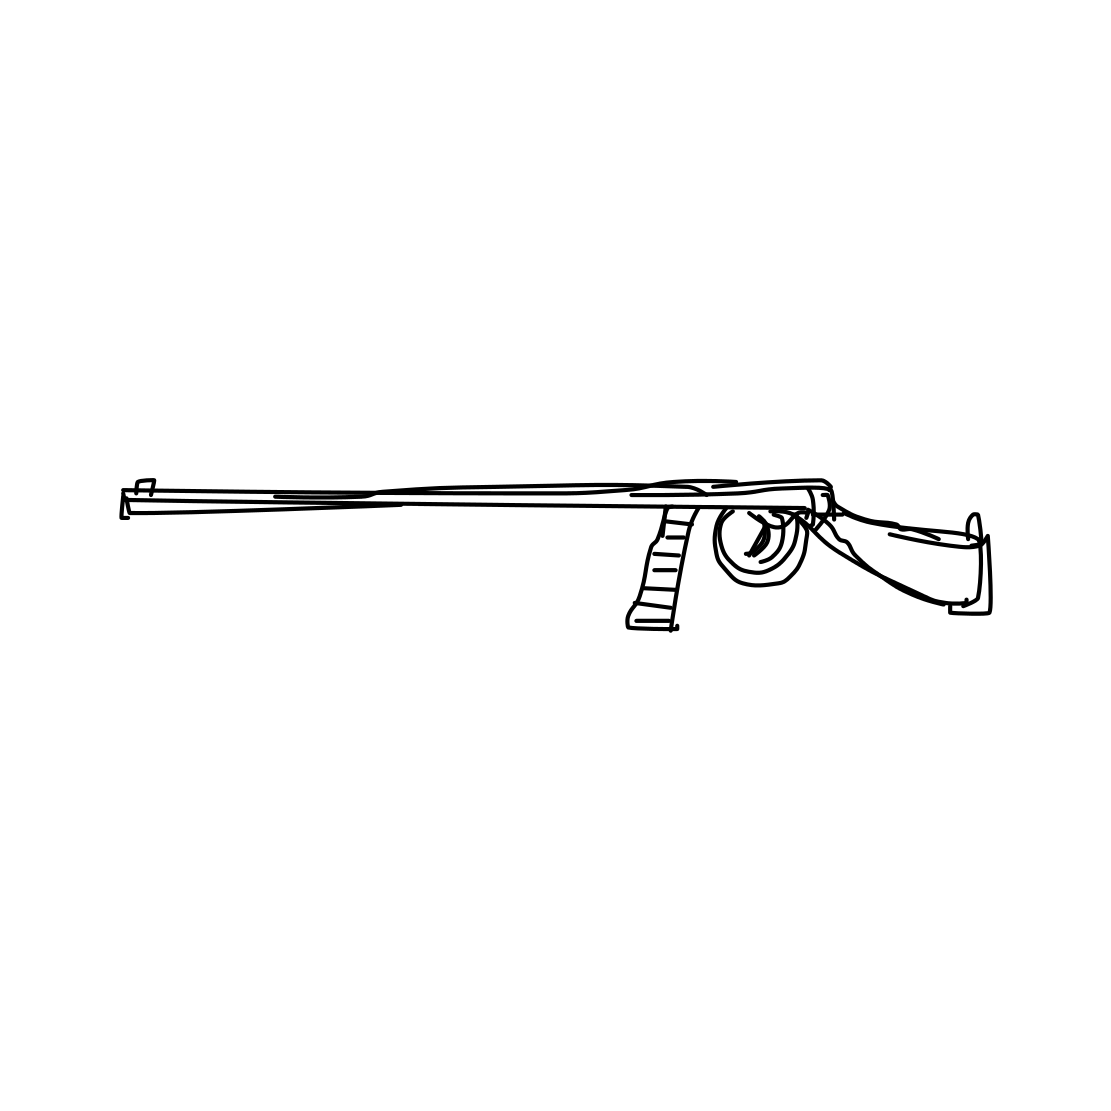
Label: rifle